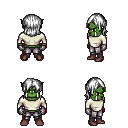
a pixel art fantasy rpg character, male body template, orc, green skin, white long-sleeve shirt, metal pants, white long bangs hairstyle, metal gloves, maroon shoes, four views (front, back, left, right), 2x2 character sprite sheet, small pixel art, hard edges, no anti-aliasing